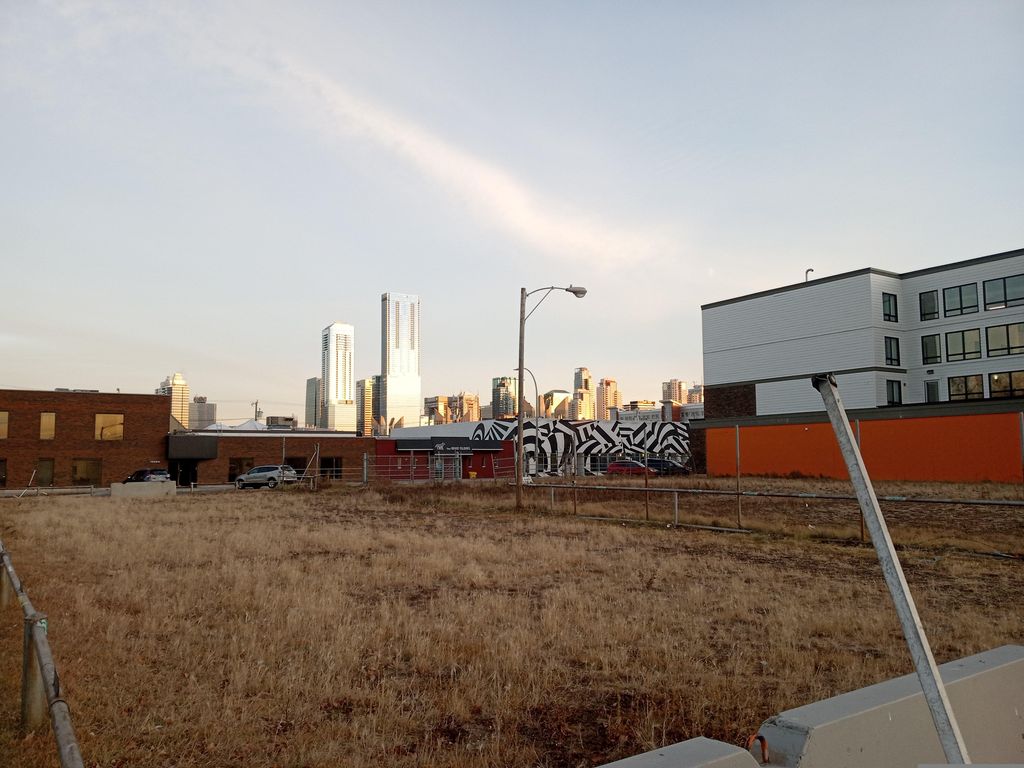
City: edmonton